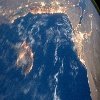
Label: water